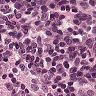
Metastatic tissue present: no